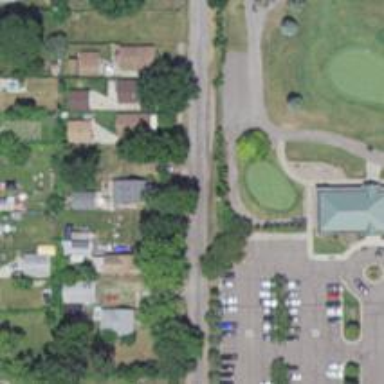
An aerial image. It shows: Service road designated as golf cart path.